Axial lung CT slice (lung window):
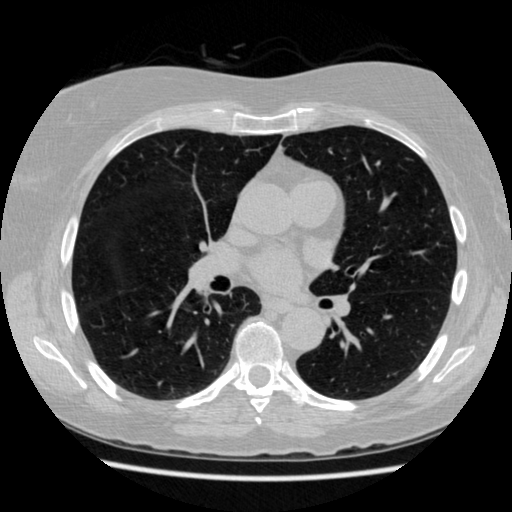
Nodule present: no